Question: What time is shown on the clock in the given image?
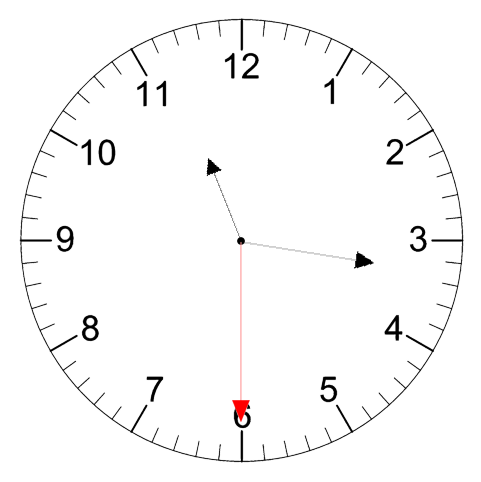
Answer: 11:16:30